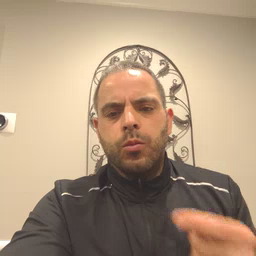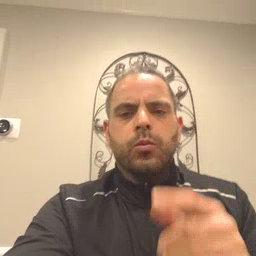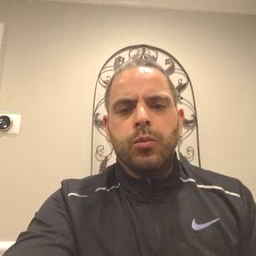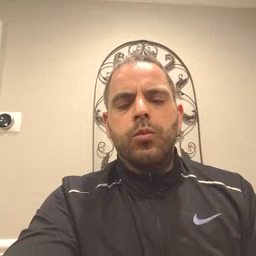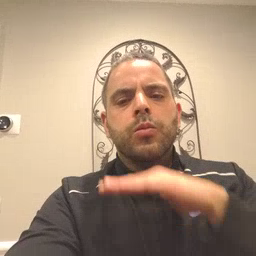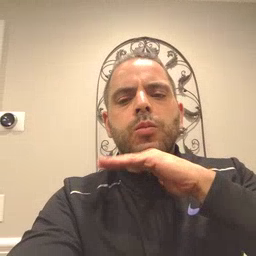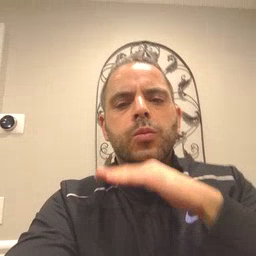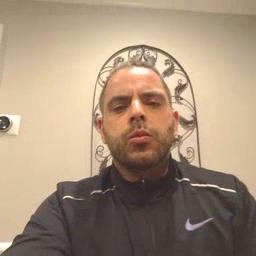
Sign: pig